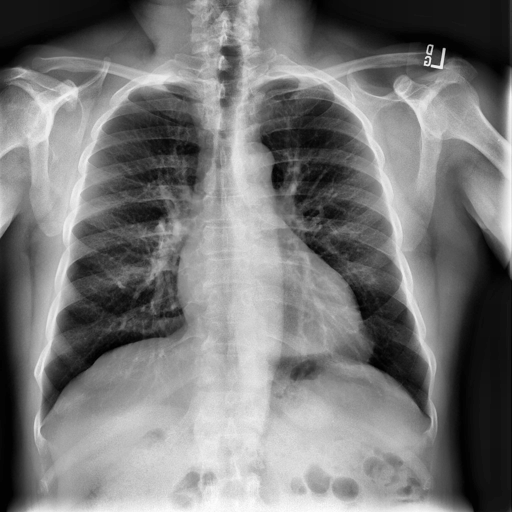
Finding: NORMAL